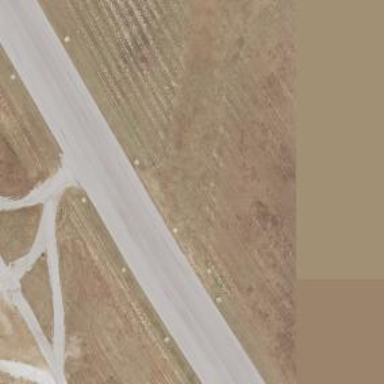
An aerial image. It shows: Asphalt taxiway at the airport.